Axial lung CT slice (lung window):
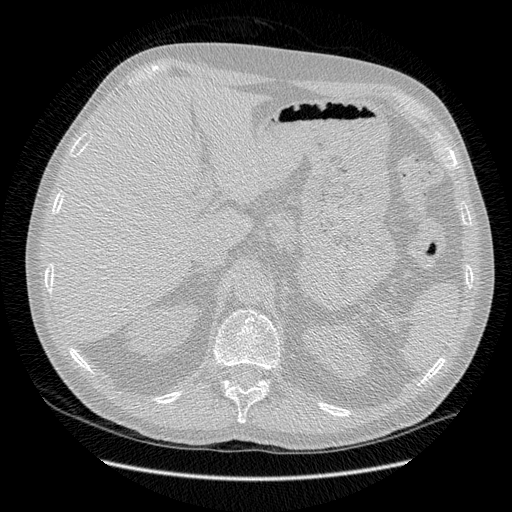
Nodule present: no